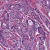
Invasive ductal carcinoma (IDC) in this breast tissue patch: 1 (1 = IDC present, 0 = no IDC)